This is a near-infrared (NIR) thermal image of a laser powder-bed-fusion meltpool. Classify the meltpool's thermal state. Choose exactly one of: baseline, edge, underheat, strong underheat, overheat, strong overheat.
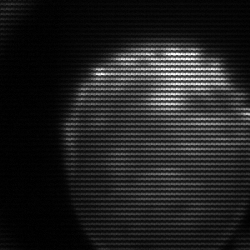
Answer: edge